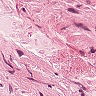
Metastatic tissue present: no